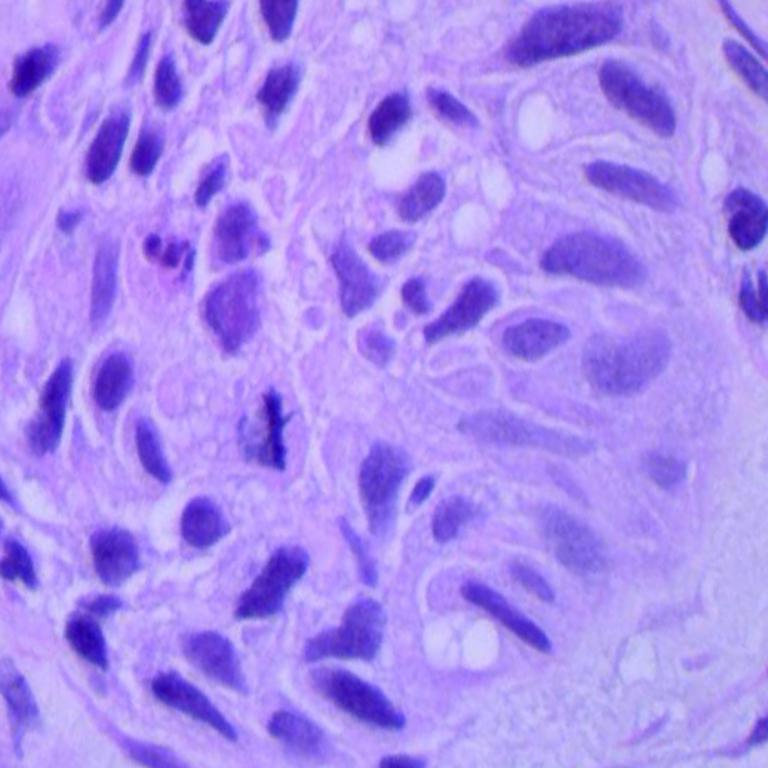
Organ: lung
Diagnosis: squamous carcinomas